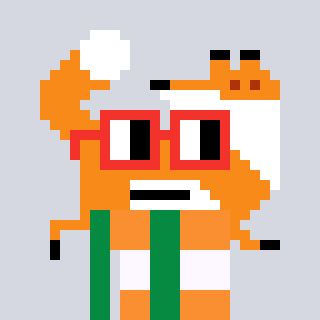
a pixel art character with square red glasses, a fox-shaped head and a green-colored body on a cool background